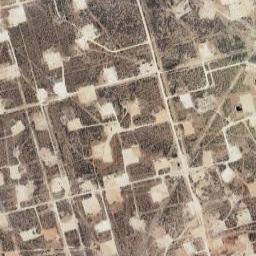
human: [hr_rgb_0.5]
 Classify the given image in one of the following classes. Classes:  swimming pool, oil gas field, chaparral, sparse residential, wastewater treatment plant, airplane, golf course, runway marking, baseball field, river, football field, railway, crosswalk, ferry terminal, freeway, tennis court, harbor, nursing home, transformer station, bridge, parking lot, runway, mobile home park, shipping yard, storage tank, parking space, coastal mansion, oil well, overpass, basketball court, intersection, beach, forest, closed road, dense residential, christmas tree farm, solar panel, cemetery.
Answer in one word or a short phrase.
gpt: oil gas field